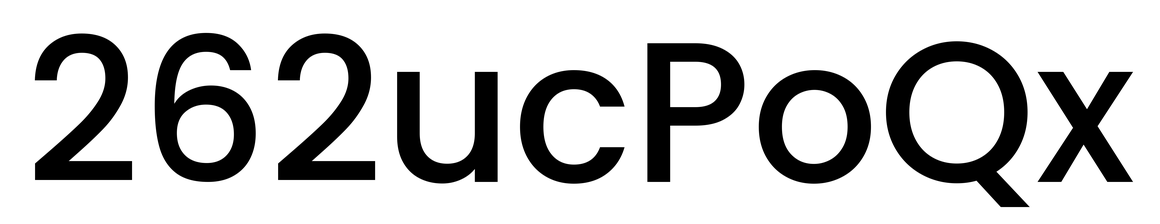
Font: Poppins-Medium